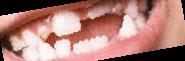
Condition: hypodontia